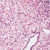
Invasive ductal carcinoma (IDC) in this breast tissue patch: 0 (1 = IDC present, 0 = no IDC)